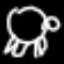
Label: frog